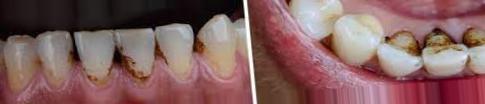
Condition: Tooth Discoloration